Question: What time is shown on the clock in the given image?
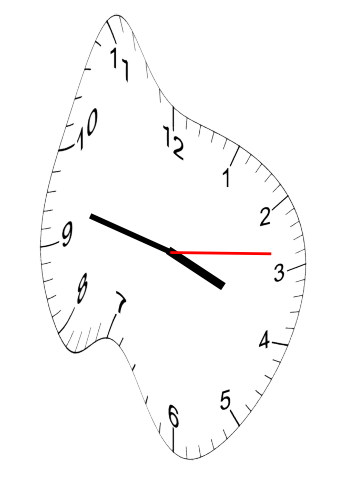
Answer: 03:47:14